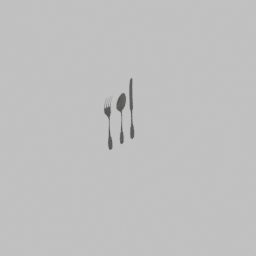
Label: tools